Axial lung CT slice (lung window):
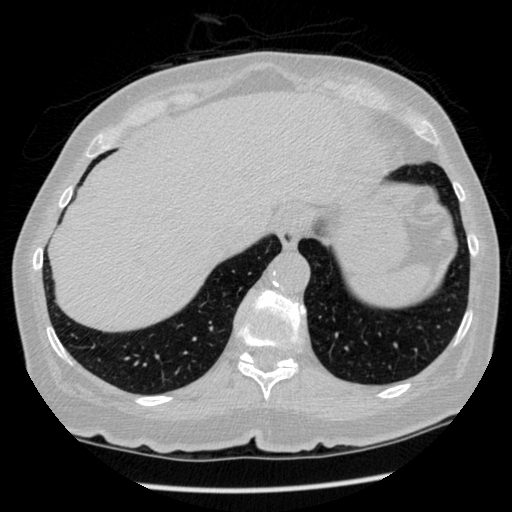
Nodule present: no